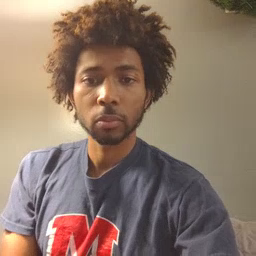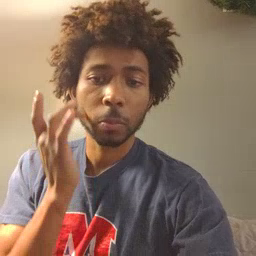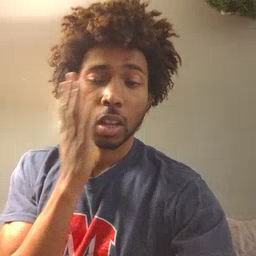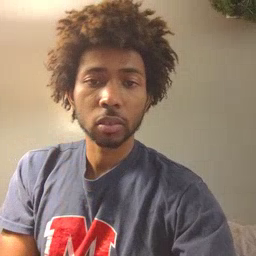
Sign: bee